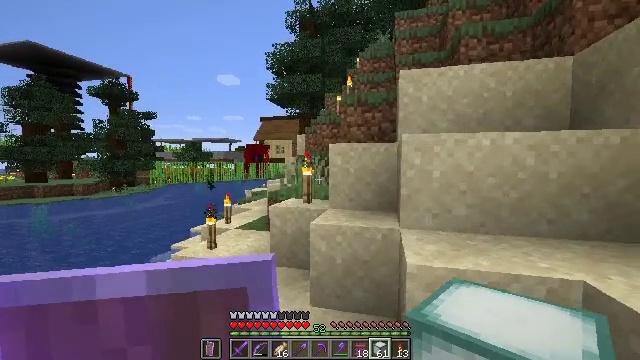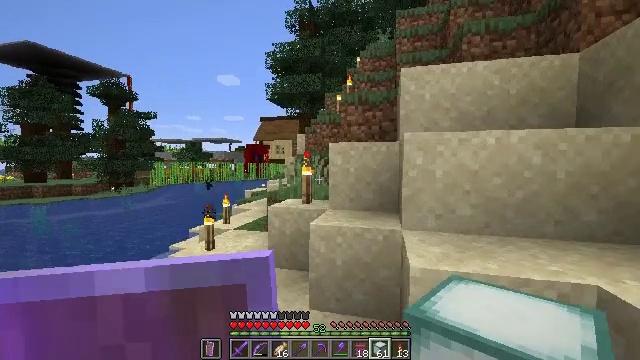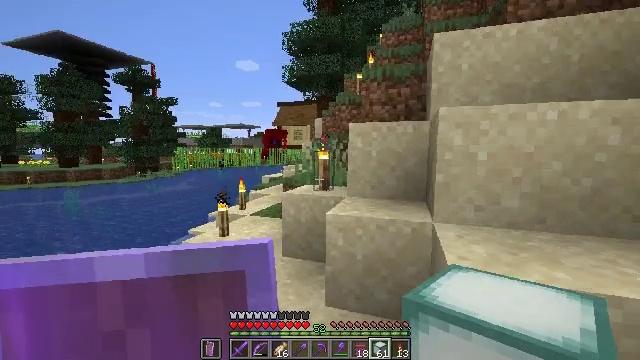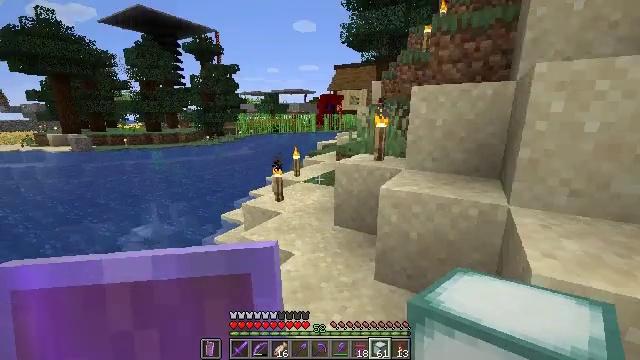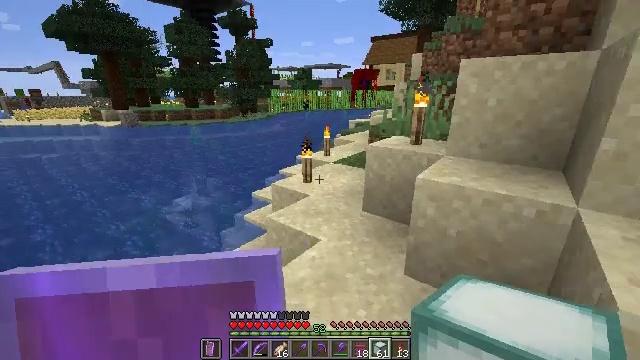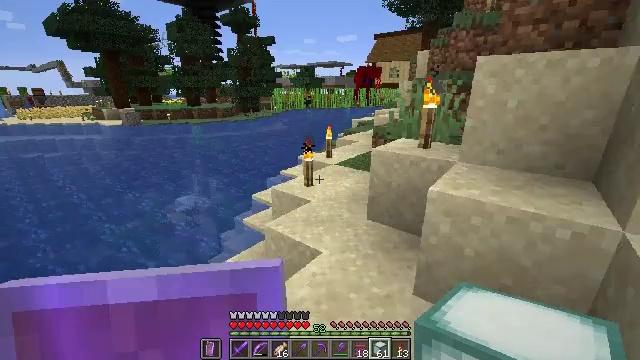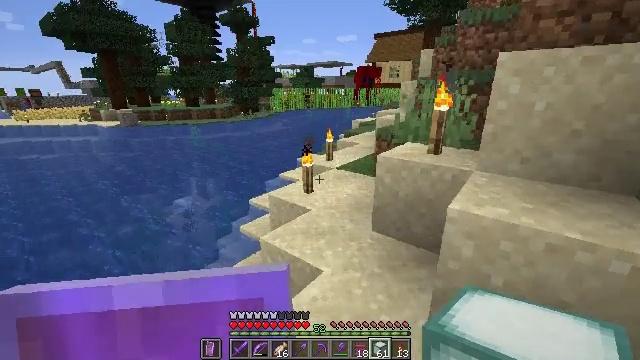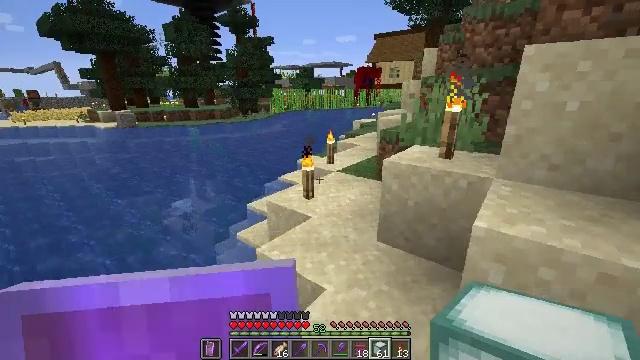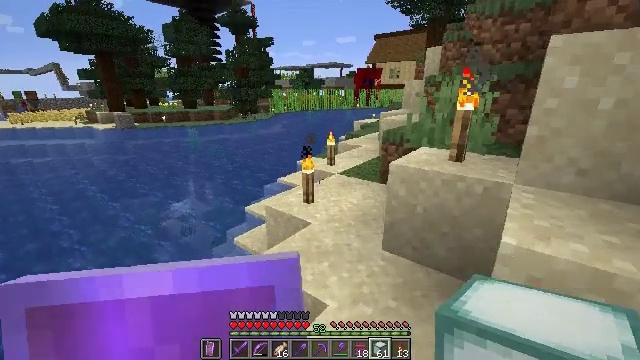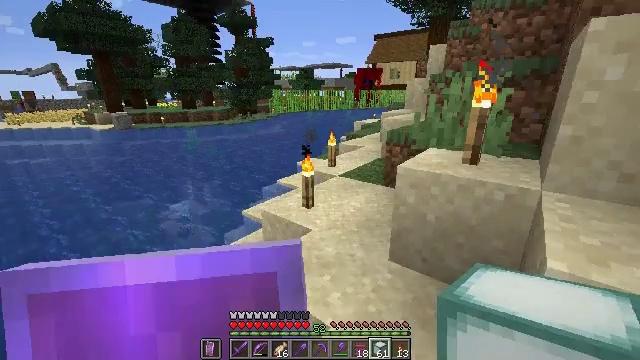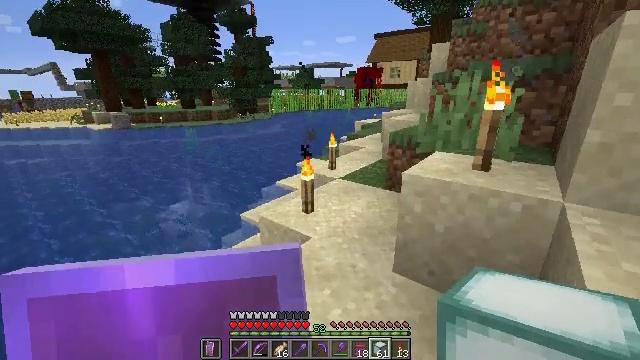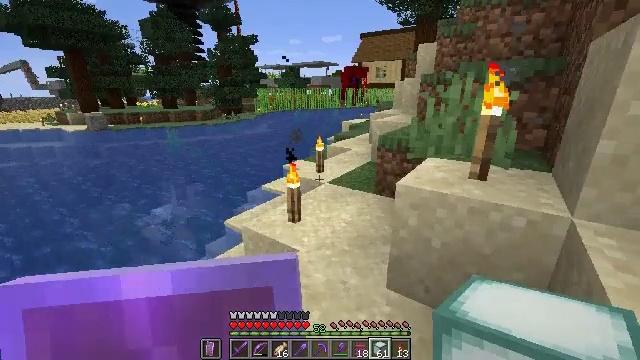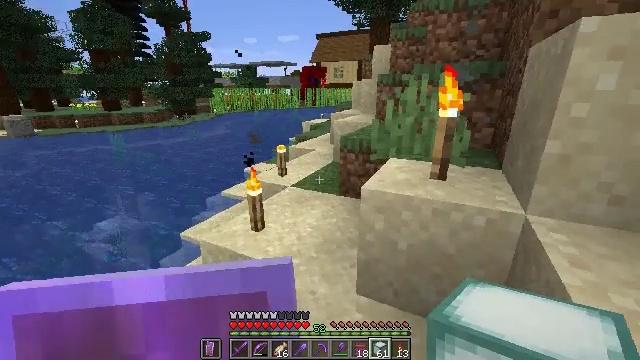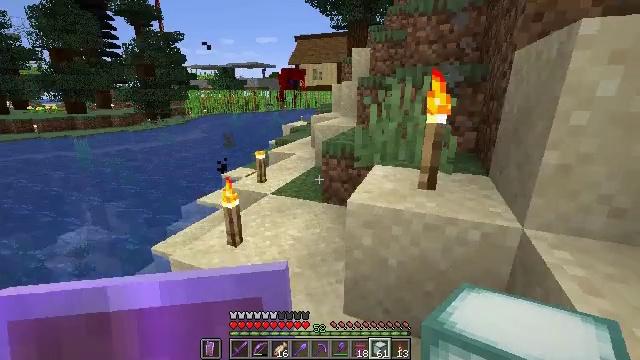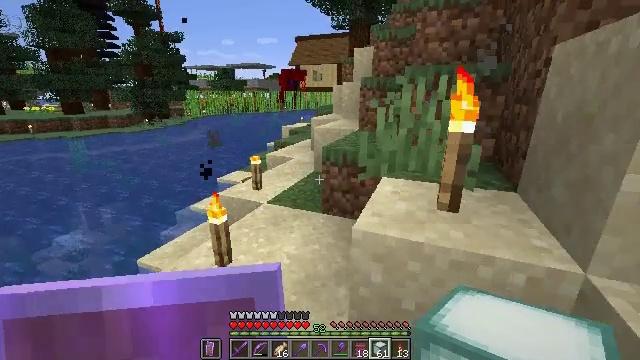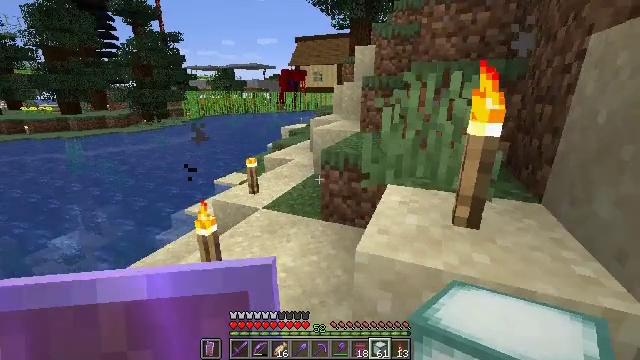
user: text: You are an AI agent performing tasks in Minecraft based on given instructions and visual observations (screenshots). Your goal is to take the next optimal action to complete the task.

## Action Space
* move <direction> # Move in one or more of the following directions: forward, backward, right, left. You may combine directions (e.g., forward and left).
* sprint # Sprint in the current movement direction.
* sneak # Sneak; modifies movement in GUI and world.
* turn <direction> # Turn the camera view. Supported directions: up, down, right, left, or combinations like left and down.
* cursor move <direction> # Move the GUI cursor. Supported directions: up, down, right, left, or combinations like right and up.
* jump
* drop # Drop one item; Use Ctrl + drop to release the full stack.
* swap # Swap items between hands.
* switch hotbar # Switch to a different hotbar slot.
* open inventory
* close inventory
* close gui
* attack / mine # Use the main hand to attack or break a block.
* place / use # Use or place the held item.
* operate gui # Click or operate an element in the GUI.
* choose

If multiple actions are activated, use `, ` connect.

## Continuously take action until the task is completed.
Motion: motion action
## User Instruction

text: Create a sea lantern.
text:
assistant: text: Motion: move forward
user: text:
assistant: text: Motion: move forward, turn left and down
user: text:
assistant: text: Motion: move forward, turn left and down
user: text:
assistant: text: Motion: move forward, turn left and down
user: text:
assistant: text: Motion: move forward
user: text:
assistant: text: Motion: move forward
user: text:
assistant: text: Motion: move forward
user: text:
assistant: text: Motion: move forward
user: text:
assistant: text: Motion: move forward
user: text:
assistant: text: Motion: move forward
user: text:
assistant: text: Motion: move forward, turn right
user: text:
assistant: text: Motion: move forward, turn right
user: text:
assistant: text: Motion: move forward, turn right
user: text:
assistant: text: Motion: move forward
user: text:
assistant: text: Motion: move forward
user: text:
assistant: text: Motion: move forward
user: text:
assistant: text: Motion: move forward
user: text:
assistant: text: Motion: move forward, sprint
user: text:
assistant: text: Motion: move forward, sprint
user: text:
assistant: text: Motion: move forward, sprint, turn left
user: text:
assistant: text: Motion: move forward, sprint, turn left
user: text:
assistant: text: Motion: move forward, sprint, turn left
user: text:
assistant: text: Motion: move forward, sprint
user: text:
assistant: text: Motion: move forward, sprint
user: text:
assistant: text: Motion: move forward, sprint
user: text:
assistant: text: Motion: move forward, sprint
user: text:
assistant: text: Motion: move forward, sprint
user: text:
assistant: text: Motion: move forward, sprint
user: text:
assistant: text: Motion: move forward, sprint
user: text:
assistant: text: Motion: move forward, sprint